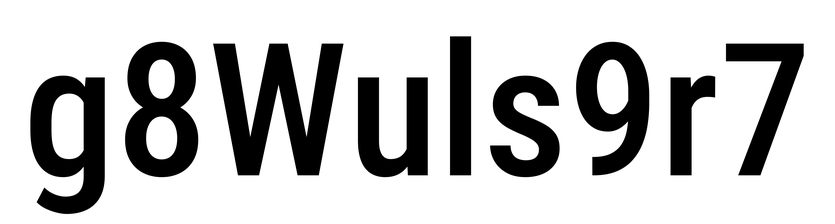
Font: Roboto_Condensed_Medium